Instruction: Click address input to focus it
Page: traveler
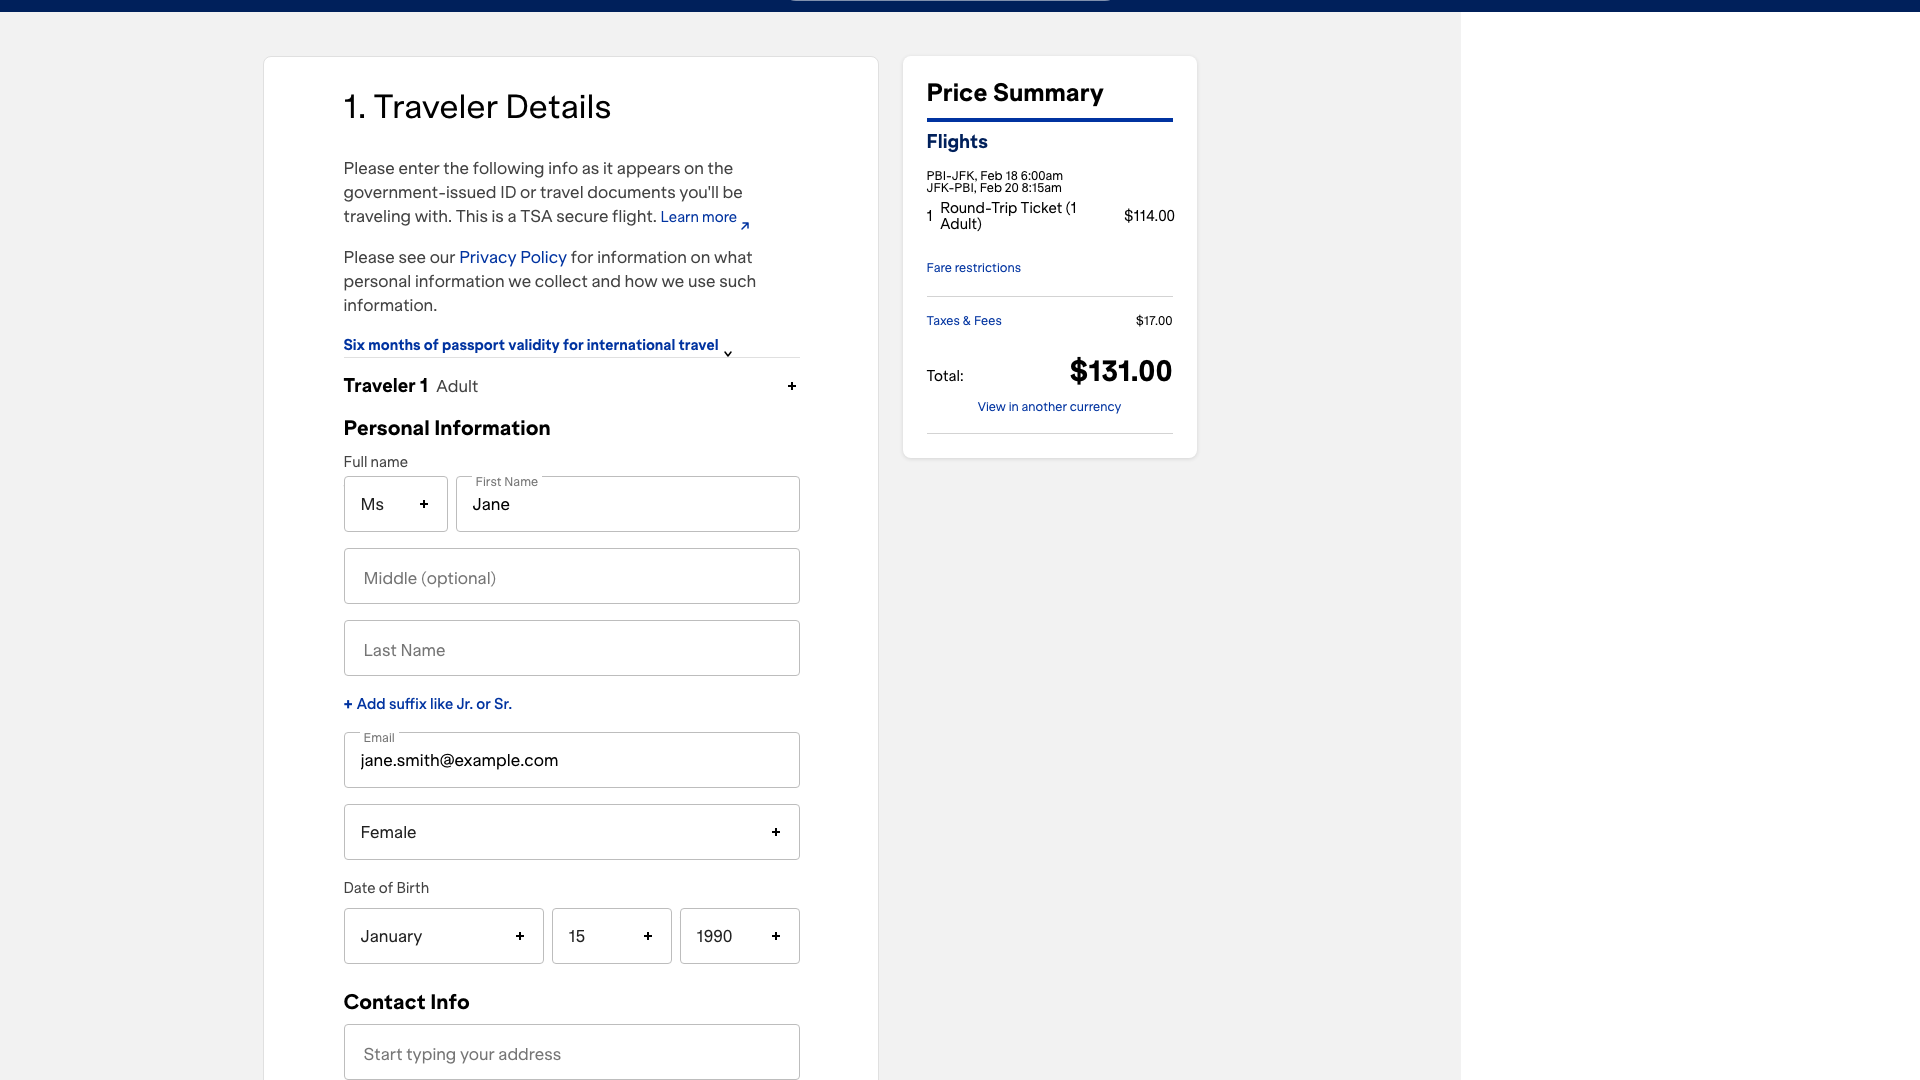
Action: click